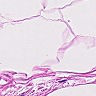
Metastatic tissue present: no